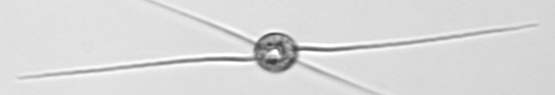
Label: Chaetoceros_danicus